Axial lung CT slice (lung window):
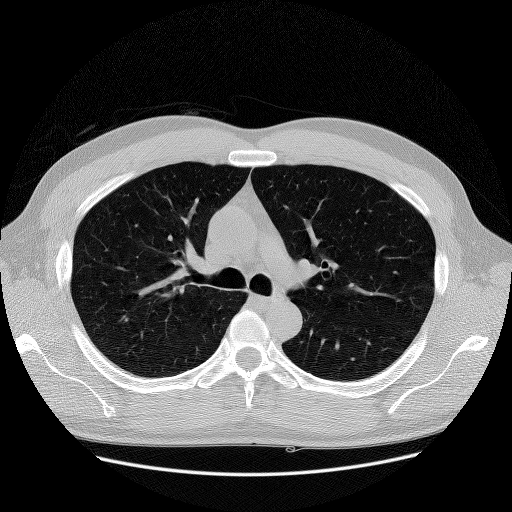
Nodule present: no